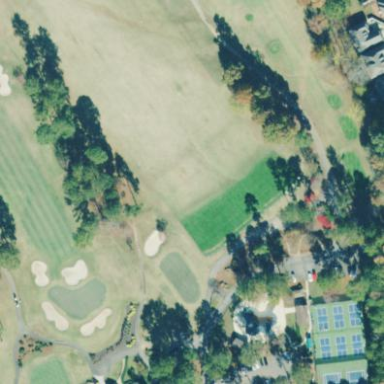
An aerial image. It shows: Golf tee.